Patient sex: M
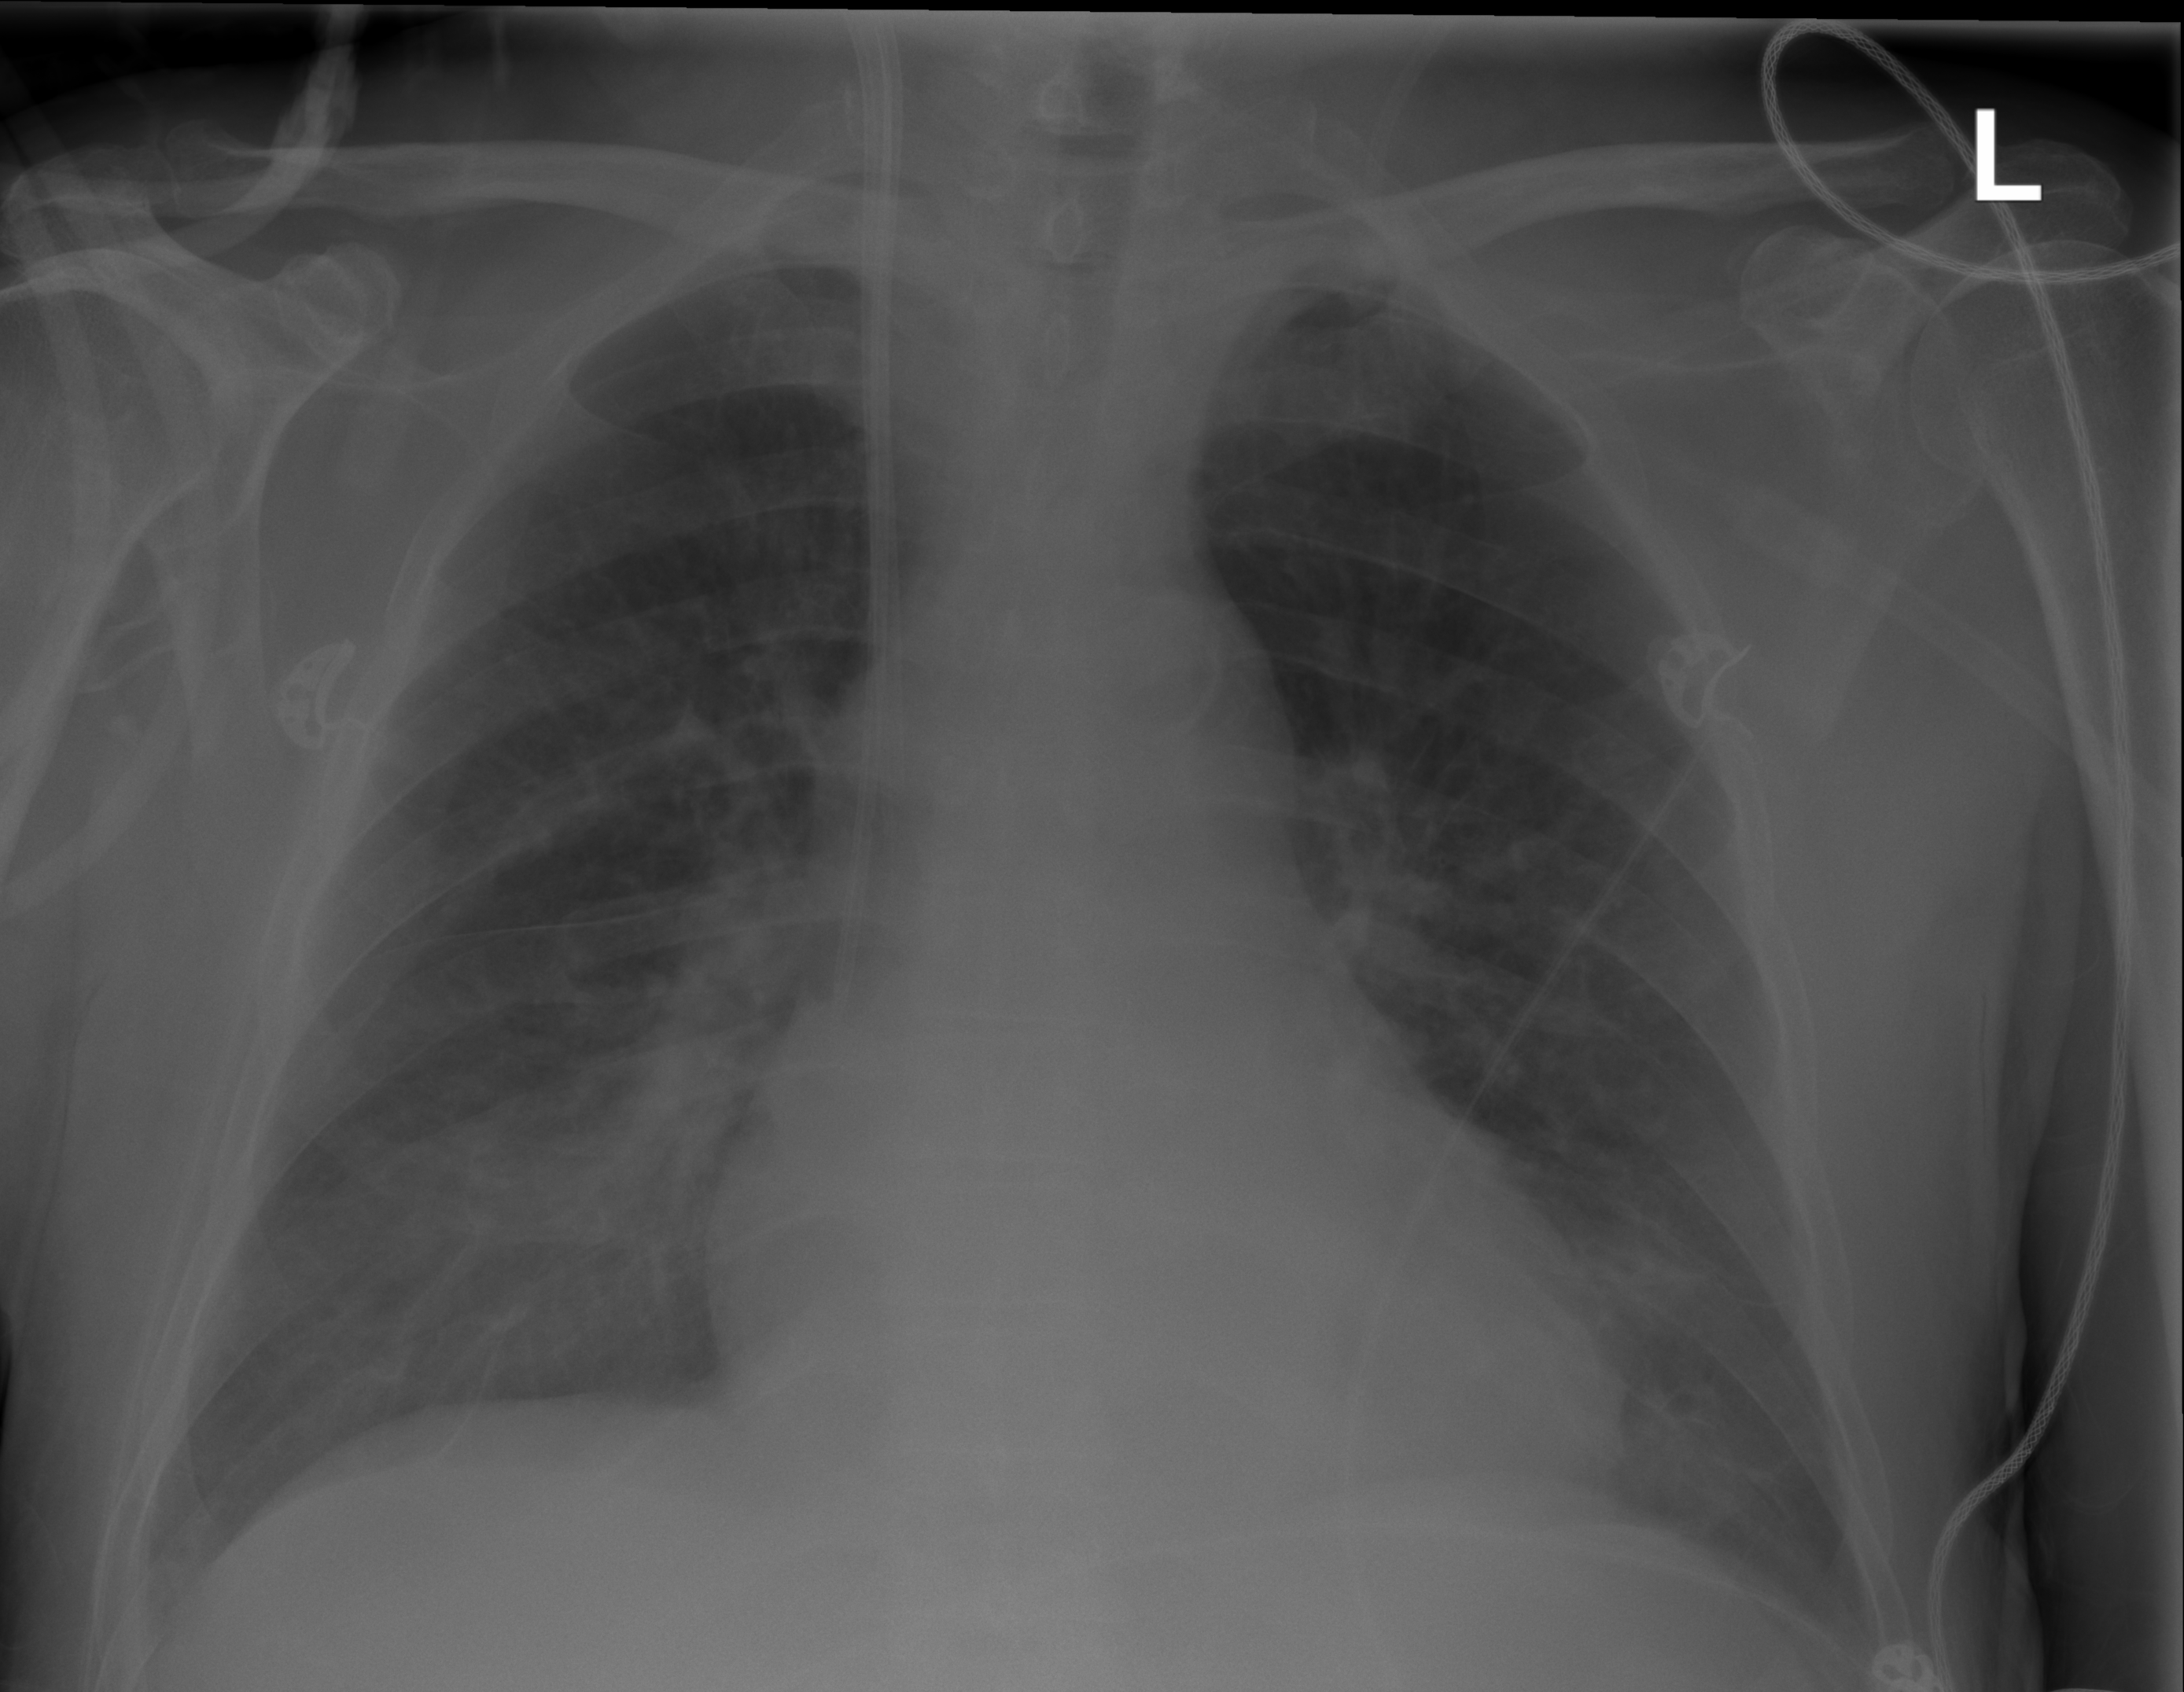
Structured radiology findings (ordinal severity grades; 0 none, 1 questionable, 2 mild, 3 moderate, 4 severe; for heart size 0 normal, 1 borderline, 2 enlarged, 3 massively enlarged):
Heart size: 0
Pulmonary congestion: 0
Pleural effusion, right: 0
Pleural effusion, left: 0
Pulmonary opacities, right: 0
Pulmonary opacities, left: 0
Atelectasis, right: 0
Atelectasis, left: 0